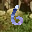
Label: 6